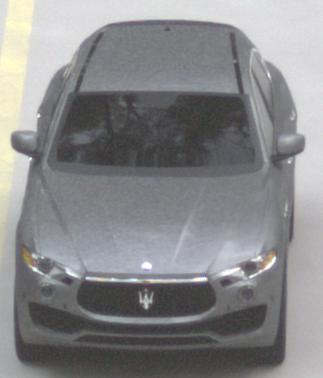
Make: Maserati
Model: Levante GT Hybrid
Detailed model: Levante
Model produced from: 2021/07
Model produced until: 2022/10
Doors: 4
Color: gray
Road condition: dry road
Daytime: sunrise or sunset
Contrast: medium contrast